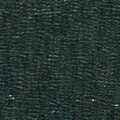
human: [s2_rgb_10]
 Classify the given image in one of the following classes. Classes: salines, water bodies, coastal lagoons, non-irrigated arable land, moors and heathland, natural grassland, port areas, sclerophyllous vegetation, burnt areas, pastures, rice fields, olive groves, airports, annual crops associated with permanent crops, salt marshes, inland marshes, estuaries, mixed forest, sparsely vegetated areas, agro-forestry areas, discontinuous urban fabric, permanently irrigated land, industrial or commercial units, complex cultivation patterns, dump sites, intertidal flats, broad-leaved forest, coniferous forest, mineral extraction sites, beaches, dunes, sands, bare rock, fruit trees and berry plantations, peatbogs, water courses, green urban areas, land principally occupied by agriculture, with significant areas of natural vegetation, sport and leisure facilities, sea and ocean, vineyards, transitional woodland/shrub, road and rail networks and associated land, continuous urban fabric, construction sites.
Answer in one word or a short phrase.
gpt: sea and ocean